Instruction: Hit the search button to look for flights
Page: home
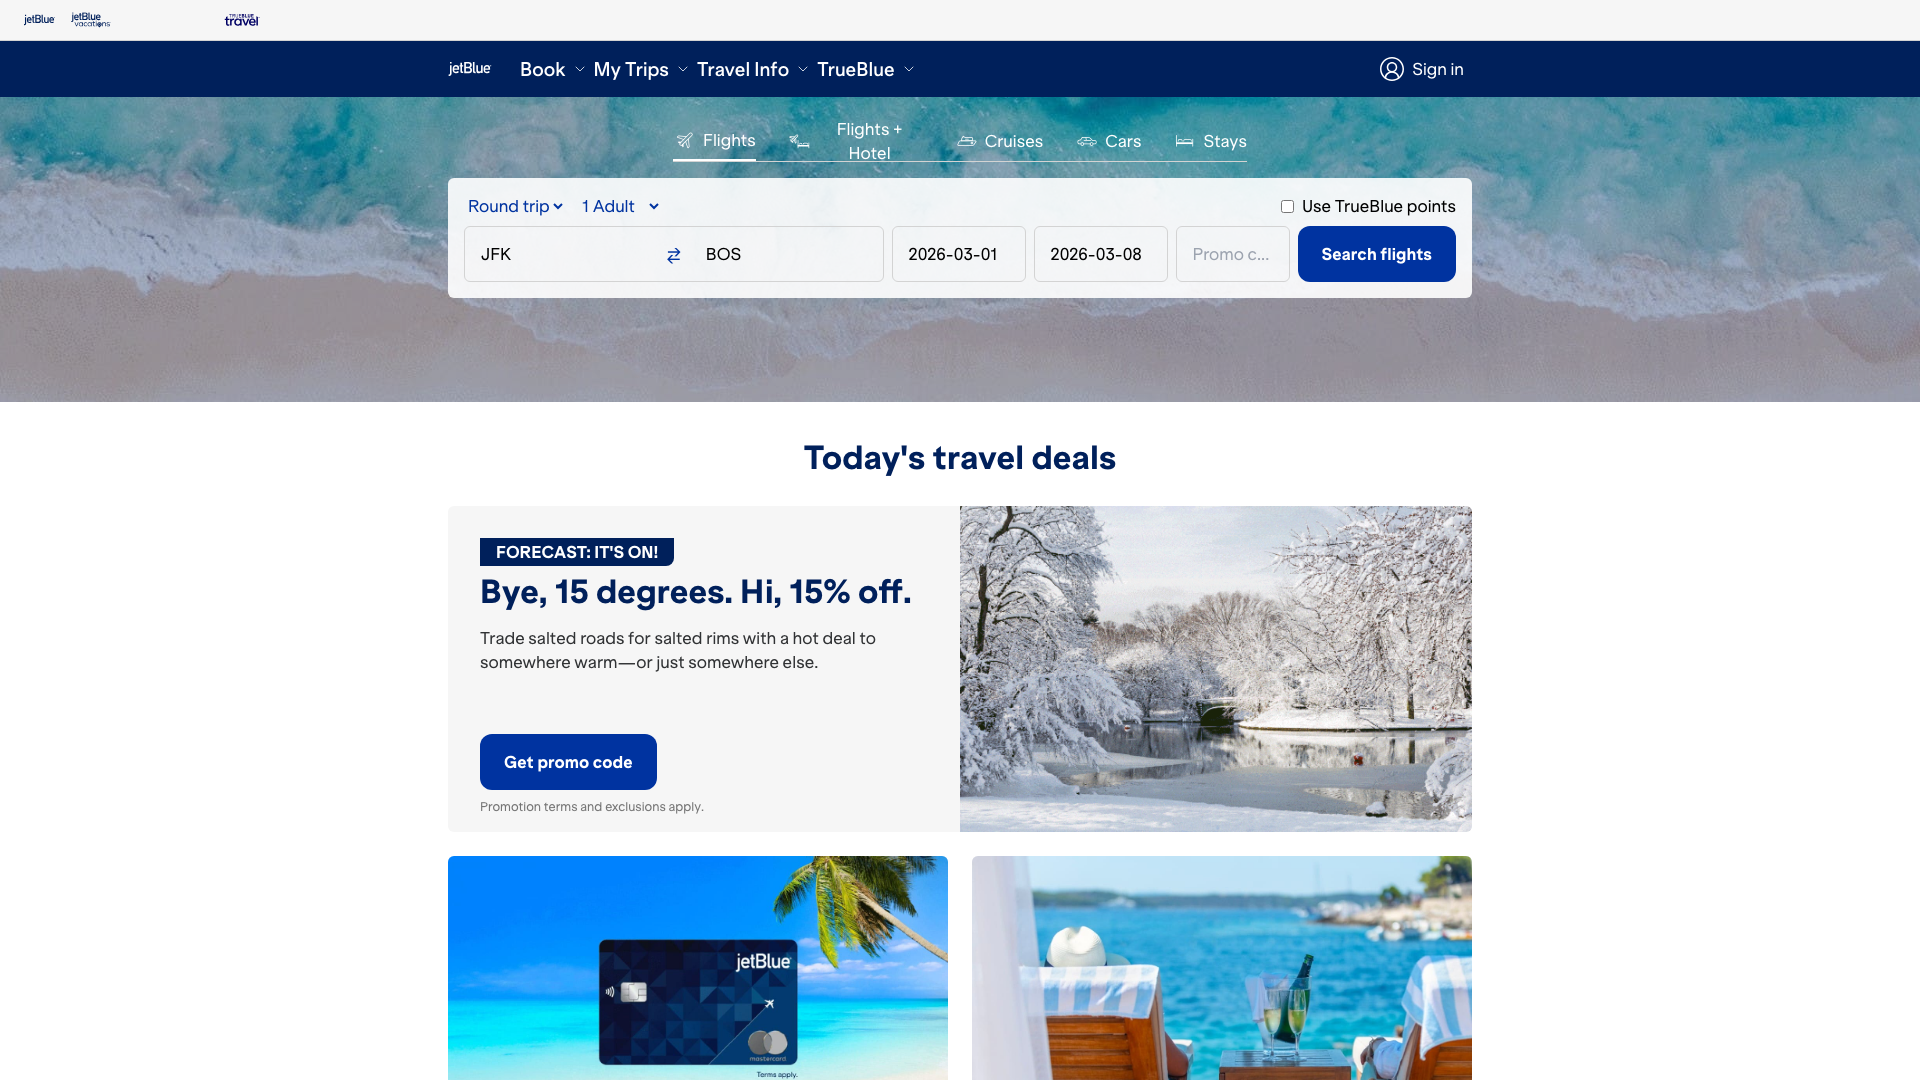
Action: click